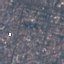
Land use / land cover class: Residential